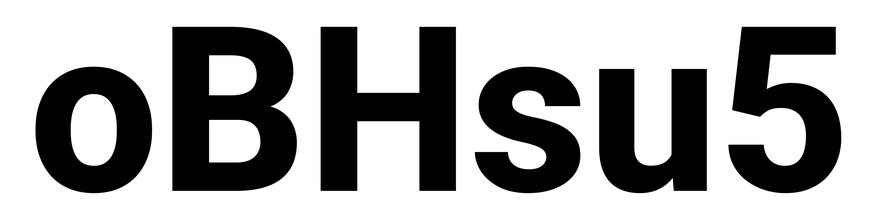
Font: Roboto_ExtraBold